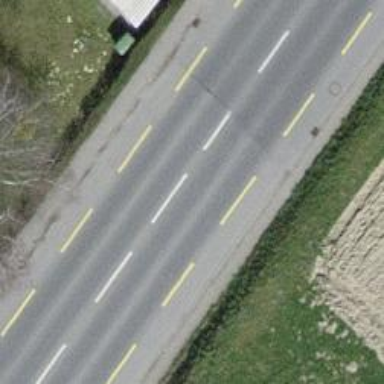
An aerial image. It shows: Primary highway with dedicated lane for cyclists on the left.